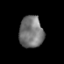
Tissue: prostate
Cell type: Epithelial cells
Senescence score: 0.2657
Nuclear area (px): 744
Mean DAPI intensity: 118.153